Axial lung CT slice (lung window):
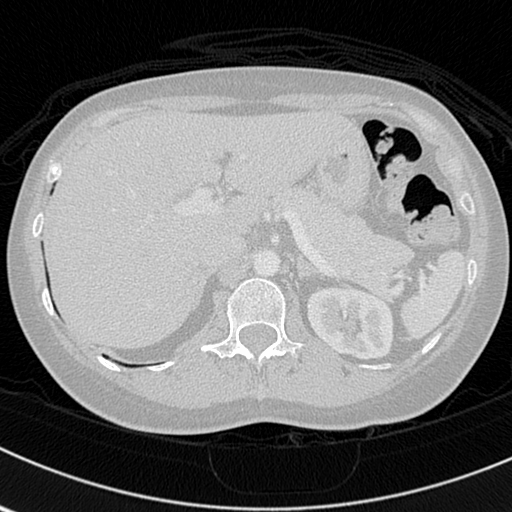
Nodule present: no